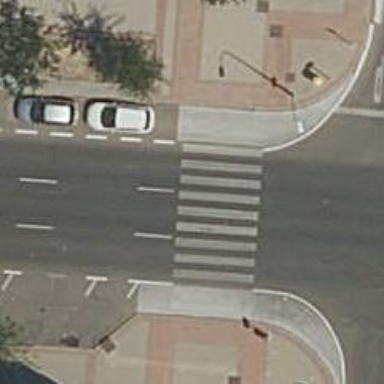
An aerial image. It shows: Road crossing with traffic signals.